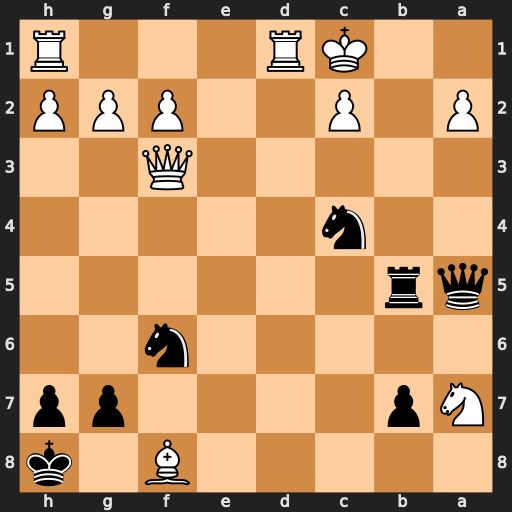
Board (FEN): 5B1k/Np4pp/5n2/qr6/2n5/5Q2/P1P2PPP/2KR3R
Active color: b
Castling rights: -
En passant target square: -
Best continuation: Qxa2 Bxg7+ Kxg7 Rd7+ Nxd7 Qc3+ Re5